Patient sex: F
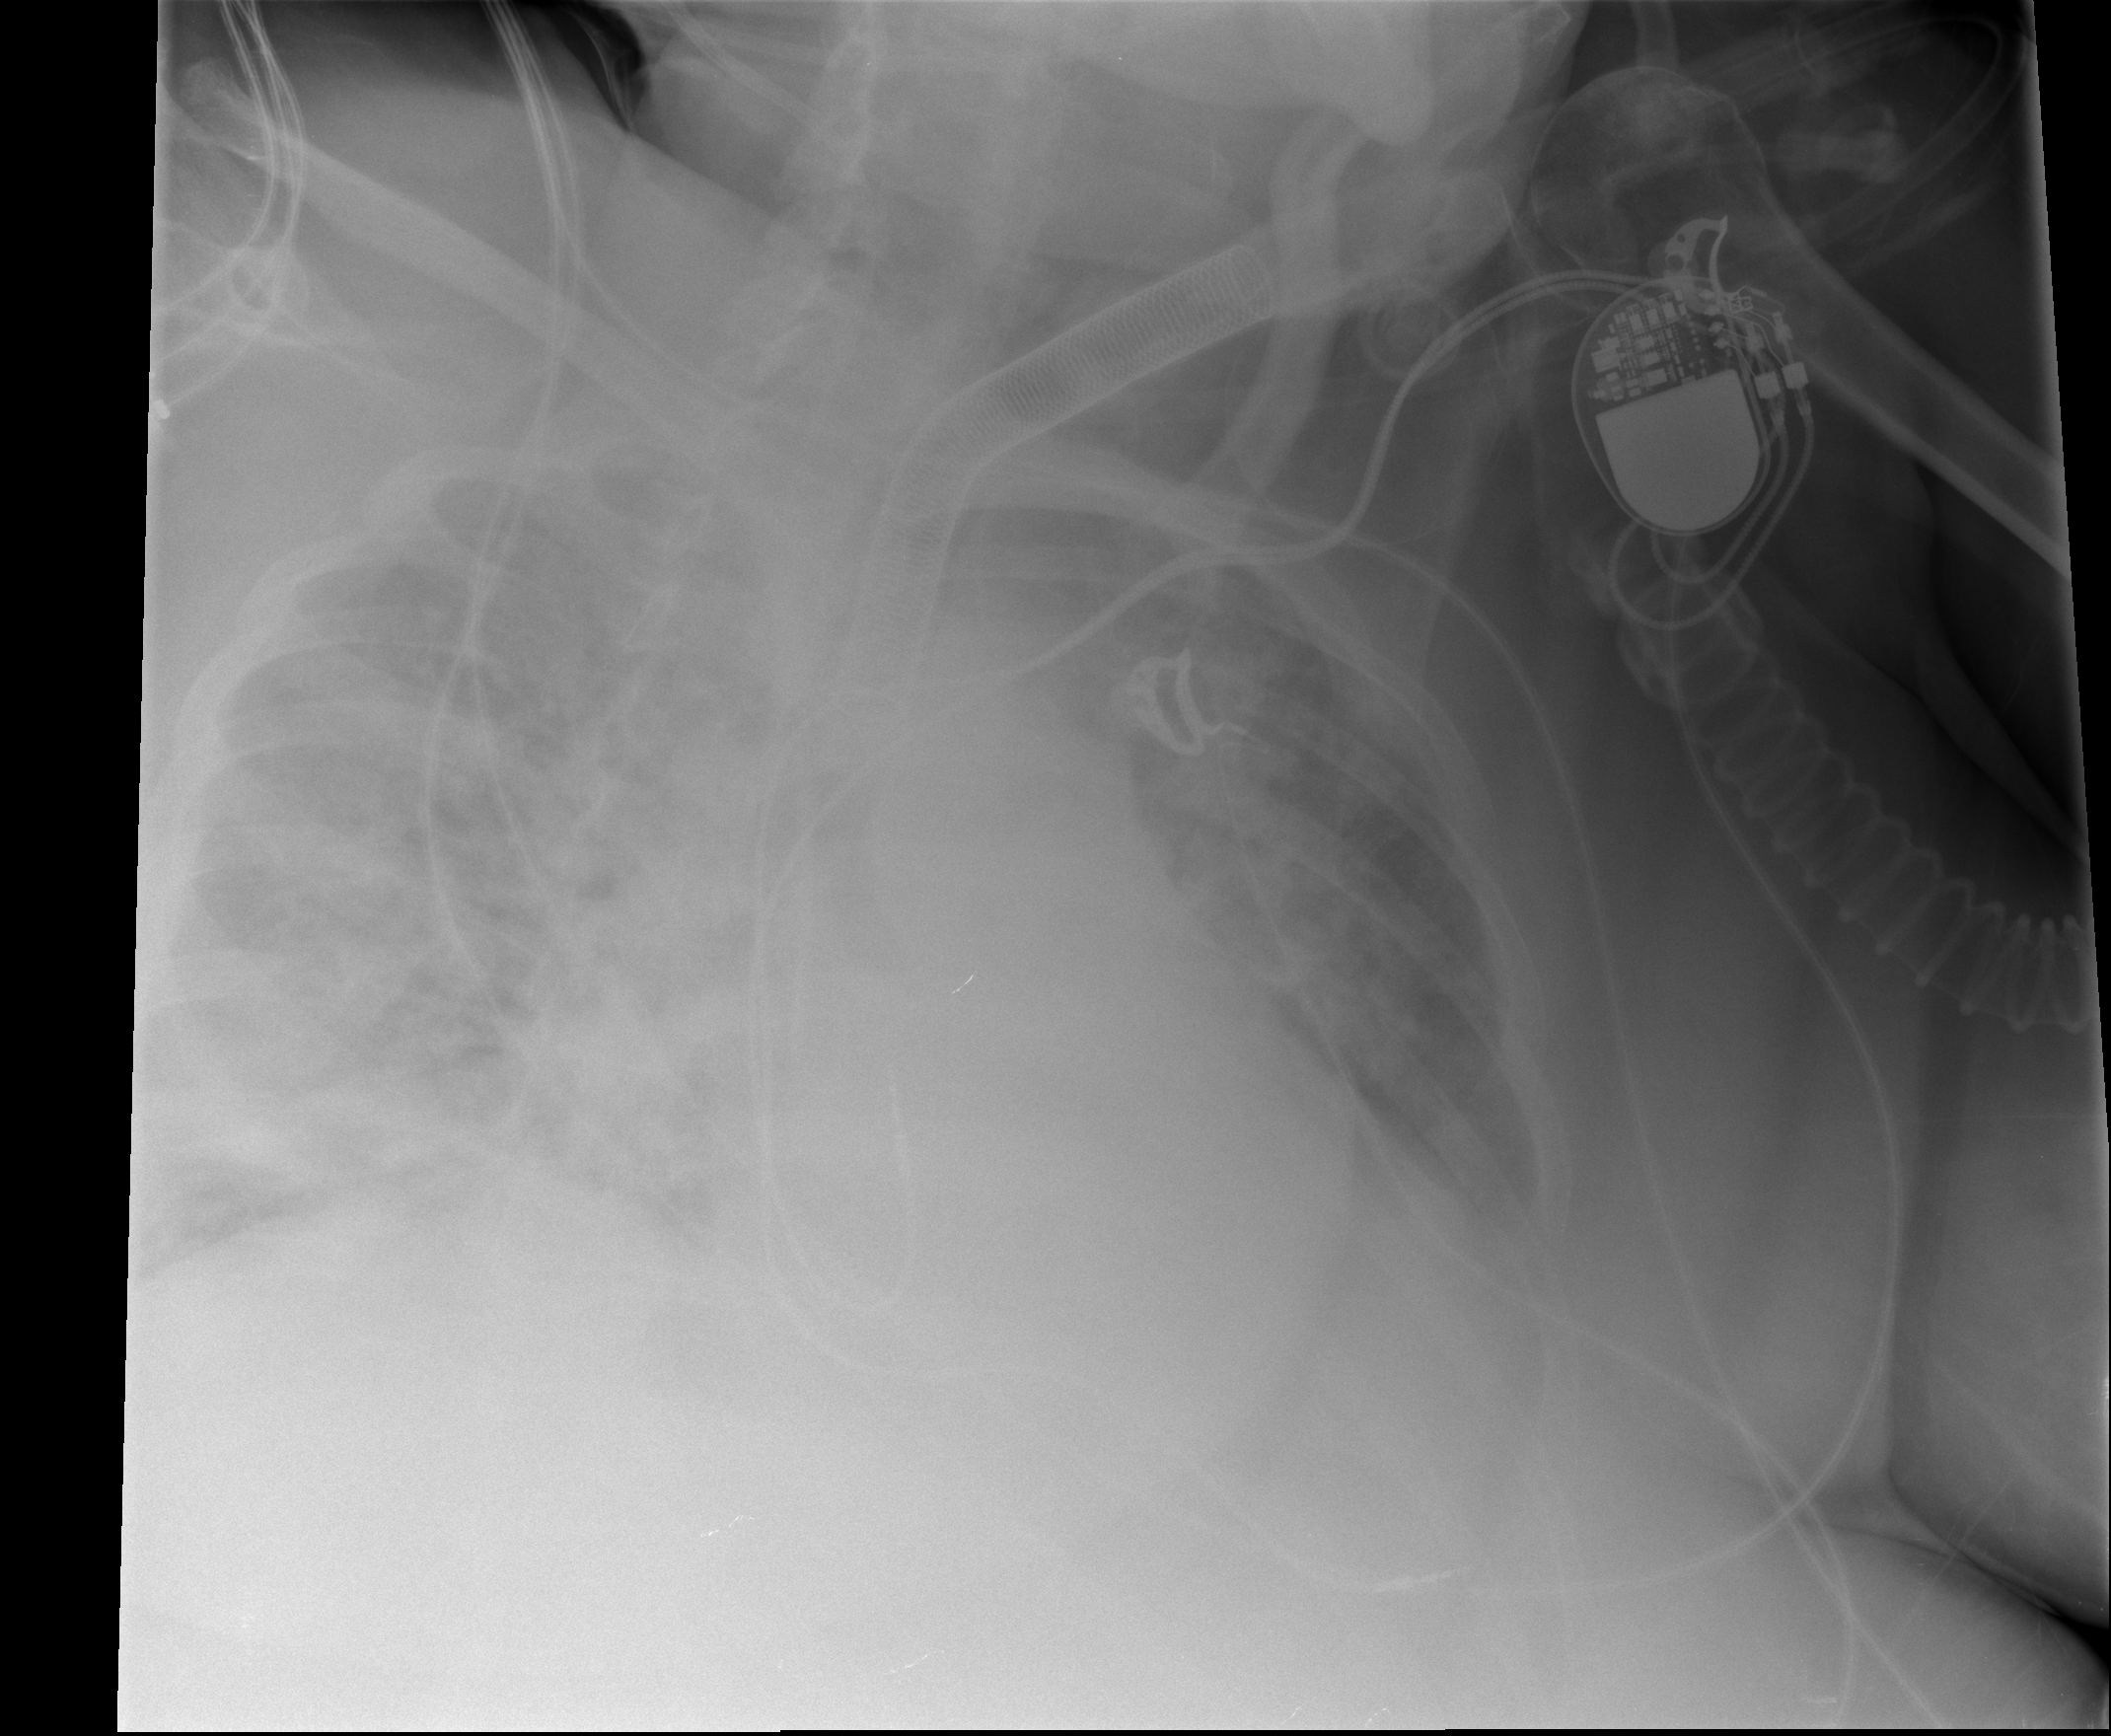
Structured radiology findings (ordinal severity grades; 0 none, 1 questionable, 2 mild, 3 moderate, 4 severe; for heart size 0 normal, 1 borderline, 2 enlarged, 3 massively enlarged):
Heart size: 2
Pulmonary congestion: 2
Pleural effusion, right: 2
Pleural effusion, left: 2
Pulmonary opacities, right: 3
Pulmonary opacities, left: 3
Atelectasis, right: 2
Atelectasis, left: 2